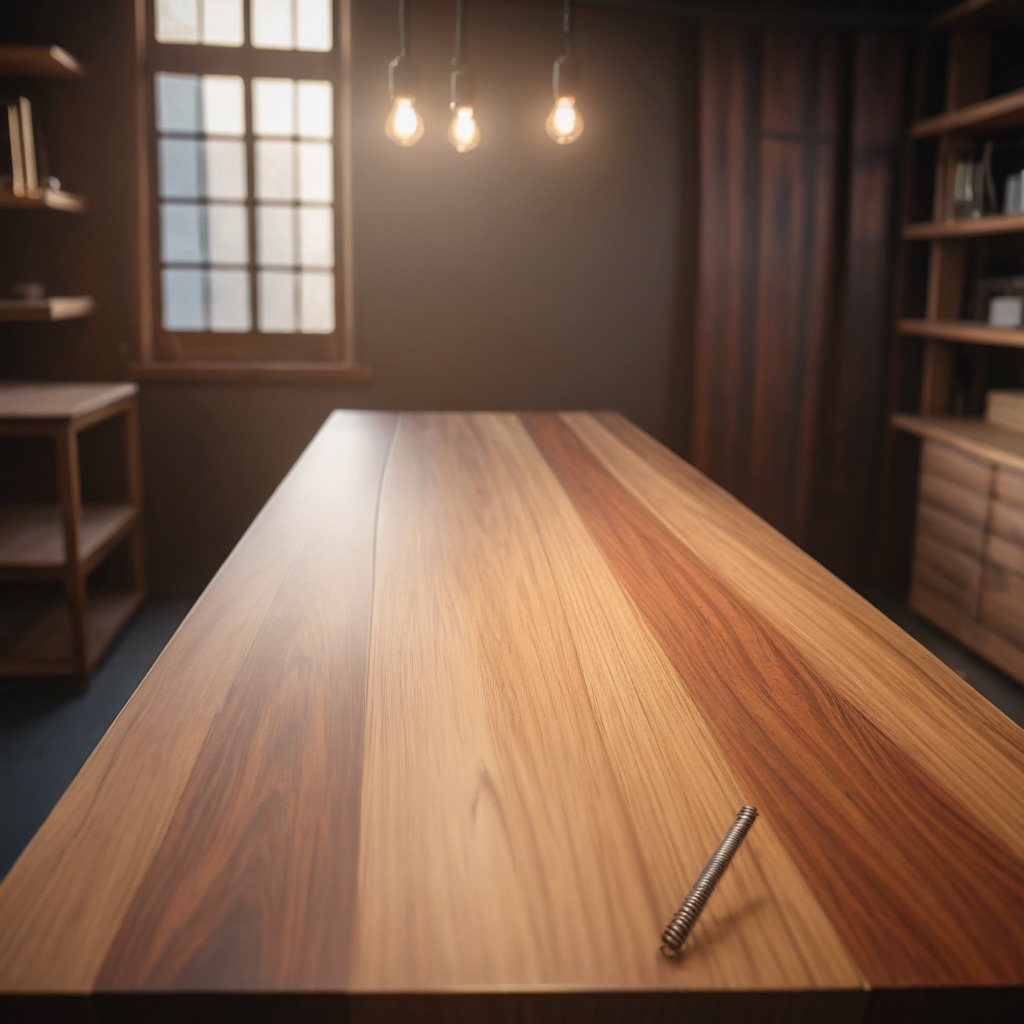
A coiled metal spring is lying on a wooden table.